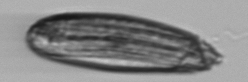
Label: Katodinium_or_Torodinium